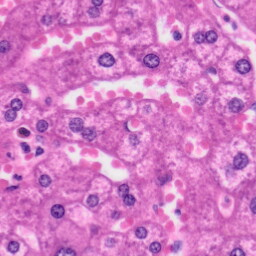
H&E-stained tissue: Liver